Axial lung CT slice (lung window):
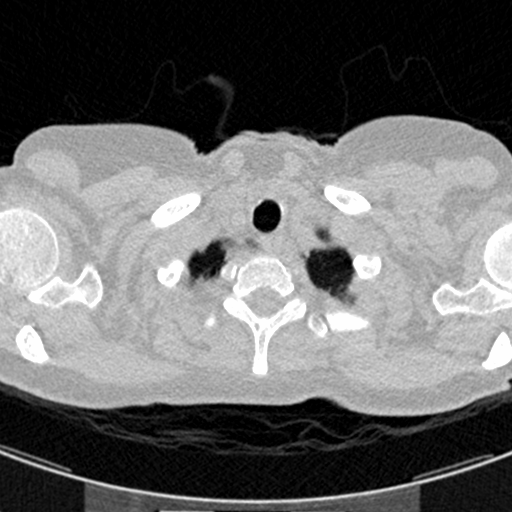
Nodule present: no